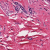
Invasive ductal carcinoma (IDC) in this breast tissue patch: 0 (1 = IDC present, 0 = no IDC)